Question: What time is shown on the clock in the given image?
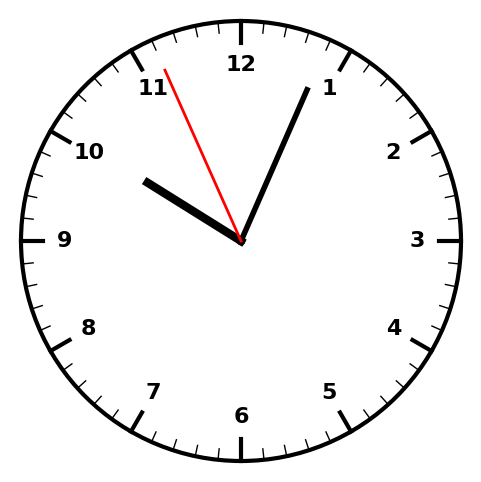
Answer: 10:03:56